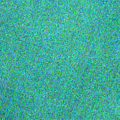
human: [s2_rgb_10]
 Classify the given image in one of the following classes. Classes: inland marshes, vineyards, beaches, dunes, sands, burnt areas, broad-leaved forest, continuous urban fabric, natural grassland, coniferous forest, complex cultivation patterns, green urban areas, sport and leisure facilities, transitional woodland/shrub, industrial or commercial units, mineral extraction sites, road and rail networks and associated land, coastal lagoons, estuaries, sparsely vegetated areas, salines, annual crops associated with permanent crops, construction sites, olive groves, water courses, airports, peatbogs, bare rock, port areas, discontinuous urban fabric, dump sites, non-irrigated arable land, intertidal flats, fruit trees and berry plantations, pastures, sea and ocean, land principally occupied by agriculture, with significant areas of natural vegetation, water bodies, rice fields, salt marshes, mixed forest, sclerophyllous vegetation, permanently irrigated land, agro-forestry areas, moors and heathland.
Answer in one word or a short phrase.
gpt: water bodies